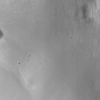
Label: not_dusty